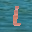
Label: 1